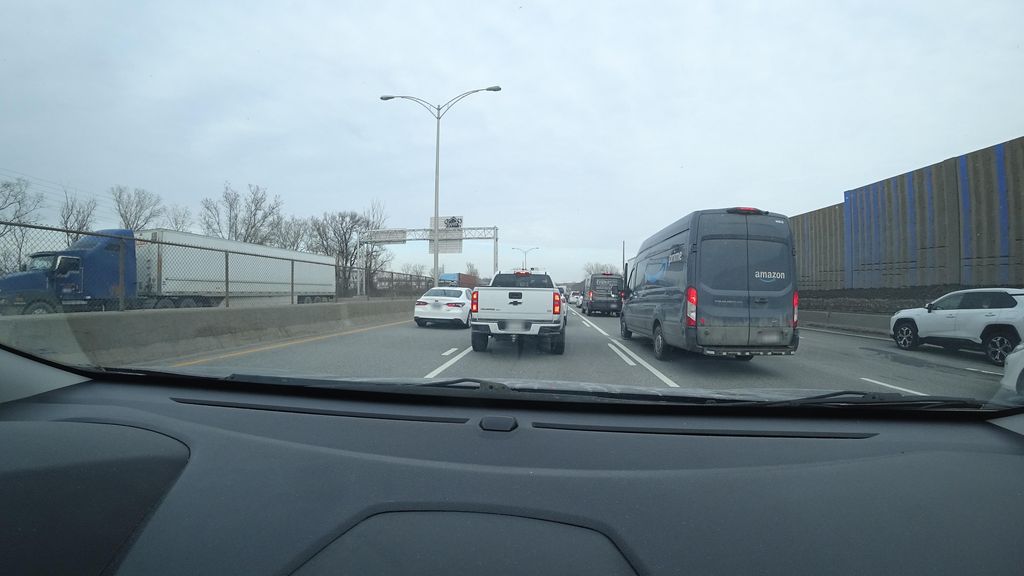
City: montreal